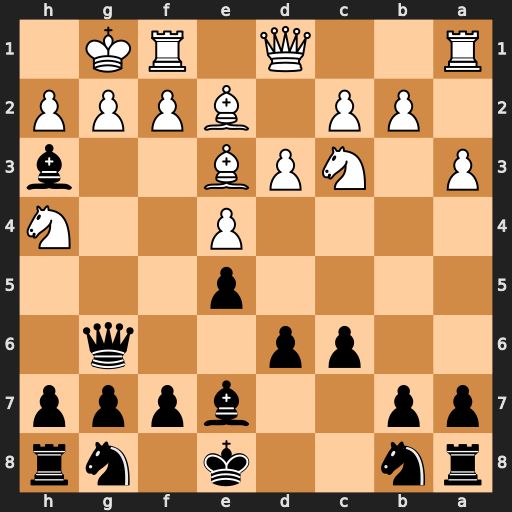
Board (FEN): rn2k1nr/pp2bppp/2pp2q1/4p3/4P2N/P1NPB2b/1PP1BPPP/R2Q1RK1
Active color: b
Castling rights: kq
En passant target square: -
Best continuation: Bxh4